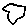
Label: hexagon